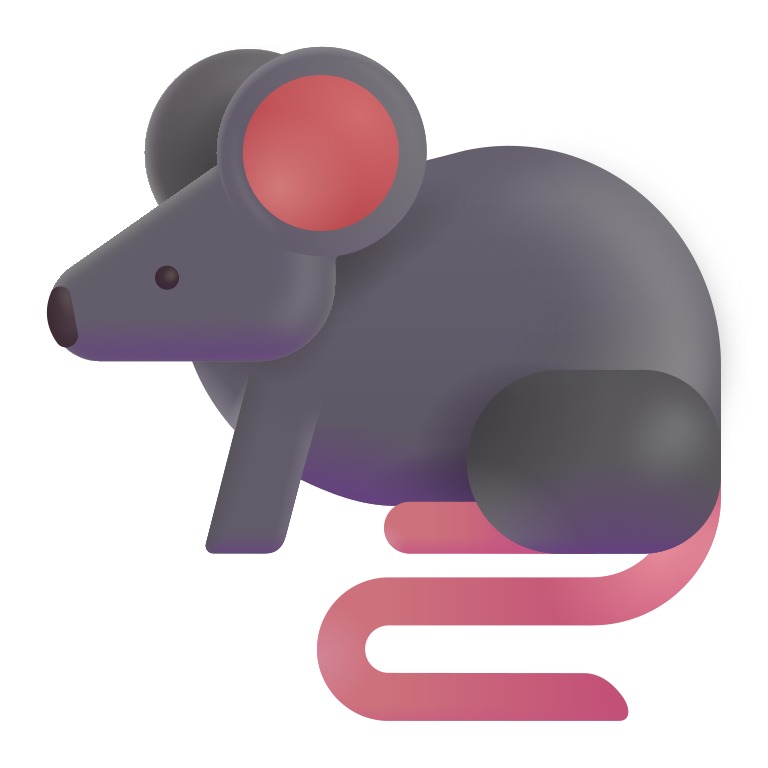
rat color